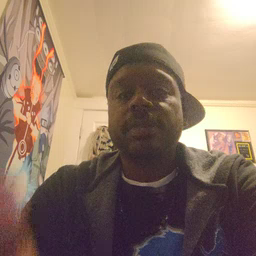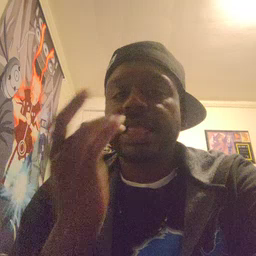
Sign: taste